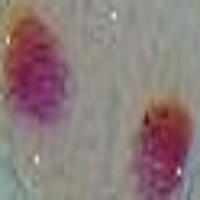
Label: telophase